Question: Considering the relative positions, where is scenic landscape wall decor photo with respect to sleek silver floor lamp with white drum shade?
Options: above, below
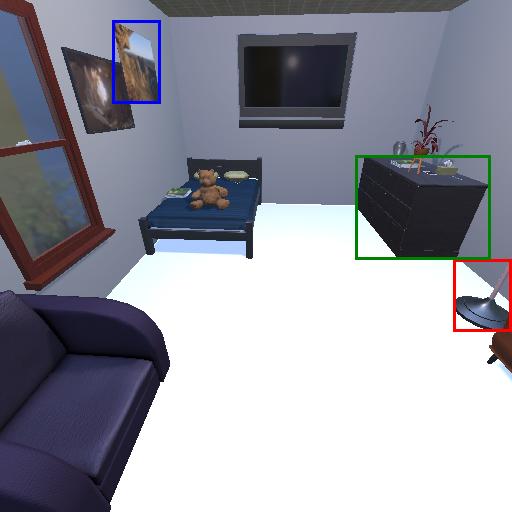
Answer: above